Question: I have the following table. With 'a' and 'b' on a likert scale from 1-5.
| type | a | b |
| ---- | - | - |
| typeOne | 2 | 3 |
| typeTwo | 4 | 4 |
| typeOne | 5 | 2 |
Now I try to visualize the data as seen here in two groups (typeOne, typeTwo) and with 'a' and 'b' on the y-axis.

Unfortunately when I run my factor code all numeric values vanish from the table and get replaced by 'NA'.
My code is:
'''
df <- as.data.frame(data)
factorLevels <- c('Strongly Disagree', 'Disagree', 'Neither', 'Agree', 'Strongly Agree')
df[2:3] <- lapply(df[2:3], factor, levels=factorLevels)
library(likert)
df_likert <- likert(df[,c(2:3)], grouping = df$type)
plot(df_likert)
'''
When I run the plot command I get the following error:
> argument must be coercible to non-negative integer
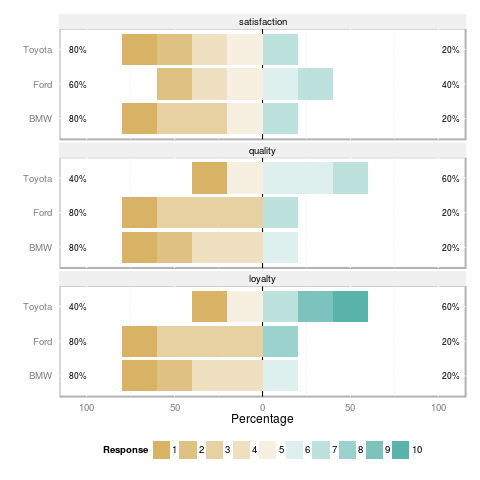
Answer: You're confusing 'levels=' with 'labels='.
'''
fac <- c('a', 'b')
f_labels <- c('Strongly Disagree', 'Disagree', 'Neither', 'Agree',
'Strongly Agree')
d[fac] <- lapply(d[fac], factor, levels=1:5, labels=f_labels)
library(likert)
d_likert <- likert(d[fac], grouping=d$type)
plot(d_likert)
'''
<URL>
---
'''
d <- read.table(text='type a b
typeOne 2 3
typeTwo 4 4
typeOne 5 2', header=TRUE)
'''